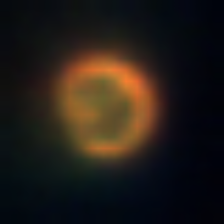
Taxon: NanoPlankton
Group: Other